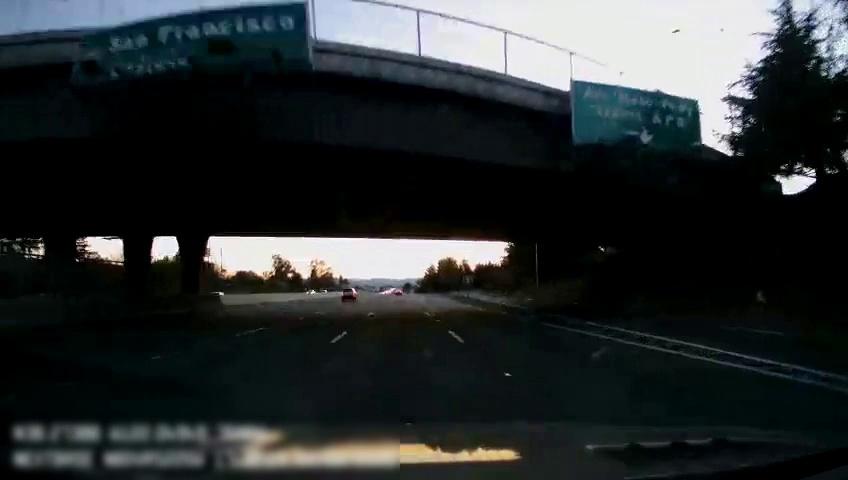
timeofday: Day
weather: Sunny
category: Drivable Space
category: Vehicles | SUV
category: Vehicles | Car
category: Vehicles | Truck
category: Lanes | Current Lane
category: Lanes | Alternate Lane
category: Lanes | Alternate Lane
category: Lanes | Alternate Lane
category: Lanes | Alternate Lane
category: Lanes | Alternate Lane
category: Traffic | Signs
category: Traffic | Signs